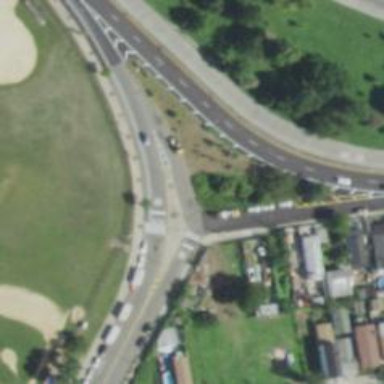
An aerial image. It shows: Marked cycleway crossing with zebra crossing island.